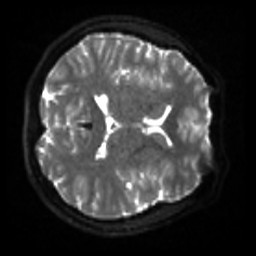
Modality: sbref
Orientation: axial
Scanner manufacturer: siemens
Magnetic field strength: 3 T
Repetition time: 4 s
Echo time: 0.0594 s